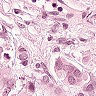
Metastatic tissue present: yes